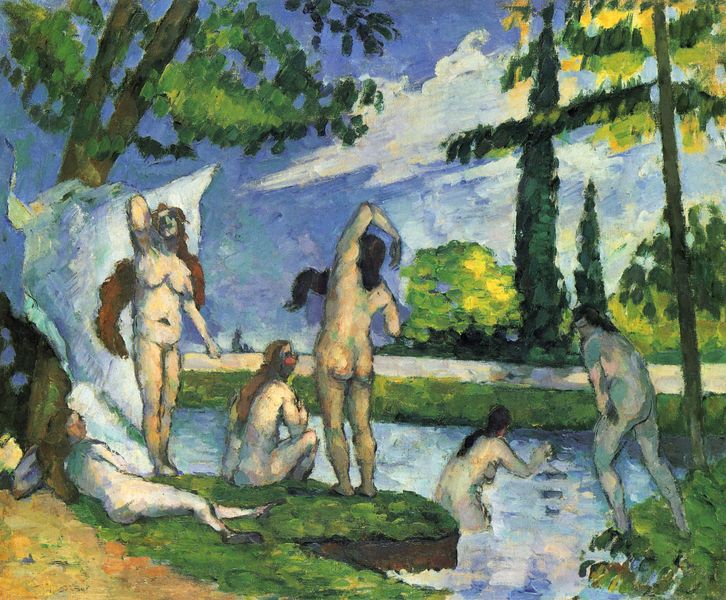
Titel: Badende
Künstler: Paul Cézanne
Standort: New York (New York)
Institution: The Metropolitan Museum of Art
Schlagwörter: akt, baum, blau, gemälde, himmel, laub, nackt, schatten, wasser, weiß, wolken, akte, baden, badende, bäume, cezanne, fluss, frauen, gelb, grün, impressionismus, menschen, see, sitzen, ufer, braun, frankreich, frau, haar, jahrhundertwende, licht, schwarz, szene, gras, rot, tuch, weg, wiese, wolke, expressionismus, malerei, blond, bibel, lang, stehen, fünf, gesten, öl, natur, spiegelung, wind, pastos, sonne, haare, lange haare, pose, stehend, tücher, wald, zypressen, brüste, sommer, wellen, liegen, naturalismus, trocknen, moderne, farbe, idylle, blue, oil, people, red, white, women, arm, black, duktus, face, female, figures, france, girls, green, group, hair, ladies, manet, modern, painting, three, woman, yellow, monet, oil painting, sheet, washing, brown, nackte, liegend, stehende, bad, plantschen, waschen, paradies, kreuz, schwimmen, lichtung, nakt, liegende, paris, posieren, wood, cloud, clouds, naked, nude, nudes, nudity, rock, rocks, sky, tree, nymphen, head, lake, landscape, nature, sand, sea, shore, water, summer, sun, trees, venus, stand, forest, grass, light, river, stream, garden, road, sechs, bden, color, impressionism, shadow, expressionist, ausruhen, cross, matisse, beach, breast, sunlight, männer, arms, leaves, walk, back, butt, legs, cloth, pond, bare, impressionist, breasts, bathing, pool, long hair, intim, grünen, play, haaar, wash, lying, resting, cubism, paint, bathers, peace, gauguin, impasto, dry, playing, bank, humans, land, moss, badenden, body, rest, bodies, navel, impression, mud, leg, gtün, orsay, ass, leafs, woods, die badenden, bath, plain air, dick, recreation, pointilism, grüner busch, haare am wasser, sommerszene, weisser stoff, diana, cleaning, lounging, freedom, swimming, po, 19th century, mediterran, jetzt langts, schon wieder ein ungenießbares format, man könnte otto müller ahnen, bugreport : zu schmal, oil on canvas, riverbank, eden, belly, creek, tres, painterly, boobs, tits, gaugin, laying, swim, curvy, greeb, six, oil paint, stretching, buttocks, relaxing, clean, am fluß, expressionis, lime, butts, backs, clous, bathe, nimphs, idilic, sonnen, strecken, frolick, ahir, mueller, coniphere, mediterraine, swimmers, bath time, aix en provence, nudist, nudist camp, naled women